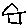
Label: house